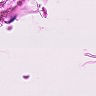
Metastatic tissue present: no